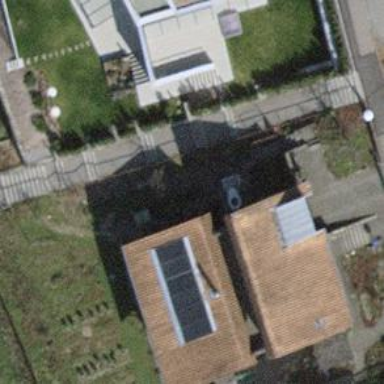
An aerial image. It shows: Set of concrete steps.